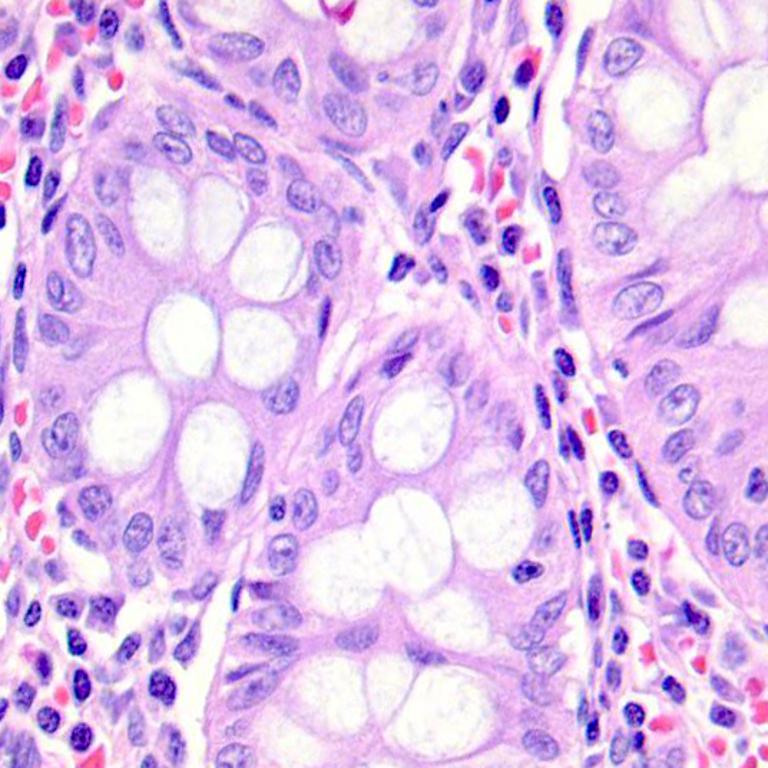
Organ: colon
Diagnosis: benign